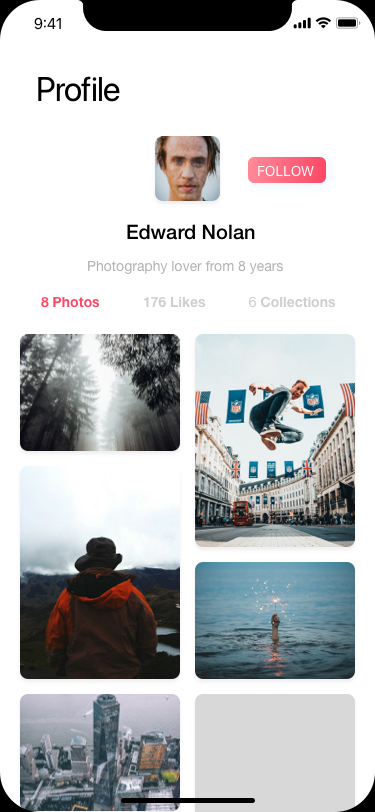
Text in this UI design:
Profile
8 Photos
176 Likes
6 Collections
Photography lover from 8 years
Edward Nolan
FOLLOW